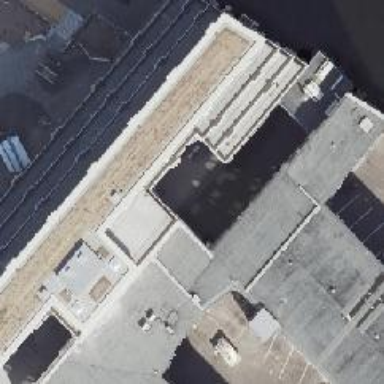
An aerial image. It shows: Part of building.